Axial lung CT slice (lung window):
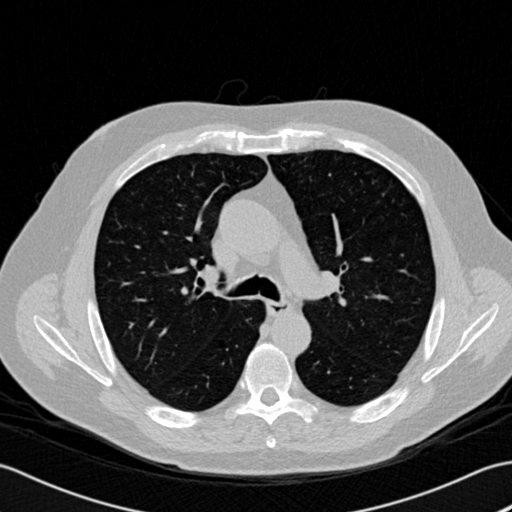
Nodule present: no